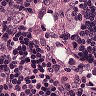
Metastatic tissue present: yes